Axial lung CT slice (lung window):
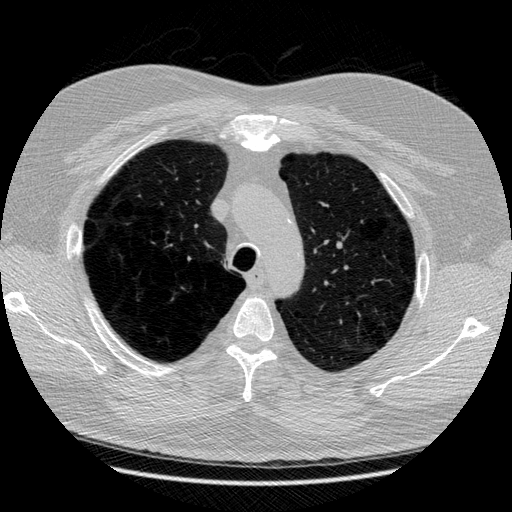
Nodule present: no